Aerial crown-view tile of a tropical tree (Barro Colorado Island, Panama), acquired 20250616:
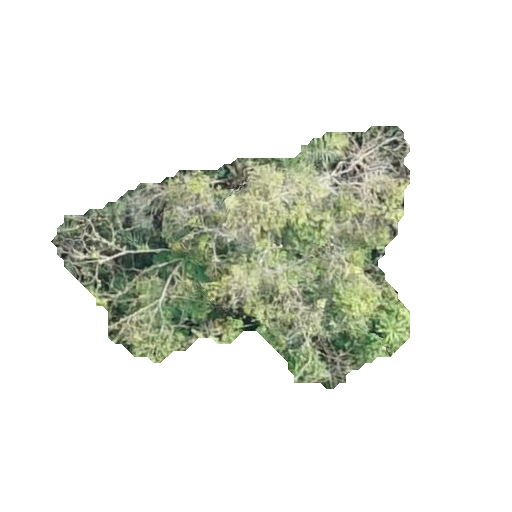
Species: Luehea seemannii
GBIF accepted scientific name: Luehea seemannii
Crown area: 88.241 m²